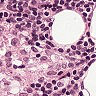
Metastatic tissue present: no